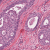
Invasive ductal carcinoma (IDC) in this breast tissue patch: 1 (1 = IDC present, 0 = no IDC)